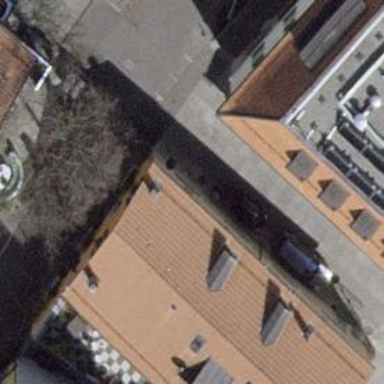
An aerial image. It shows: Apartment building with shelter for social emergencies.